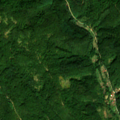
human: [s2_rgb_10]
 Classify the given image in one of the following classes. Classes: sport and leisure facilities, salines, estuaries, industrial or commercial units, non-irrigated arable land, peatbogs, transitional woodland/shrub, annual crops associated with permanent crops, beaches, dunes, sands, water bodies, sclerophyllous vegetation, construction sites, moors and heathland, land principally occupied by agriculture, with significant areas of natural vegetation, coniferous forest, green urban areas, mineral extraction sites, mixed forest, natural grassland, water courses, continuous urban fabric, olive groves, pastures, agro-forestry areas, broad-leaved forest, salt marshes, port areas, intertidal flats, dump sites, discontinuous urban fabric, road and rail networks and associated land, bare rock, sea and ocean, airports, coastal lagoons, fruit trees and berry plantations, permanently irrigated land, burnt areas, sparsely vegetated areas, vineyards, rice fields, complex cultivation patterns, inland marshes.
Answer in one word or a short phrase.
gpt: broad-leaved forest, transitional woodland/shrub